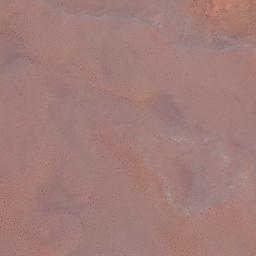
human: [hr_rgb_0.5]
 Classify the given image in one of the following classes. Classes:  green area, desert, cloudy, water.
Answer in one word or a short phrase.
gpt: desert